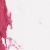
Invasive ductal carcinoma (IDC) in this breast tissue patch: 0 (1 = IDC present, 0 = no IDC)